Field crop: maize
Growth stage: 2
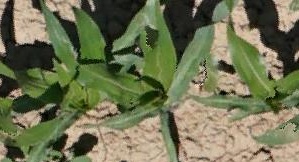
Species: maize